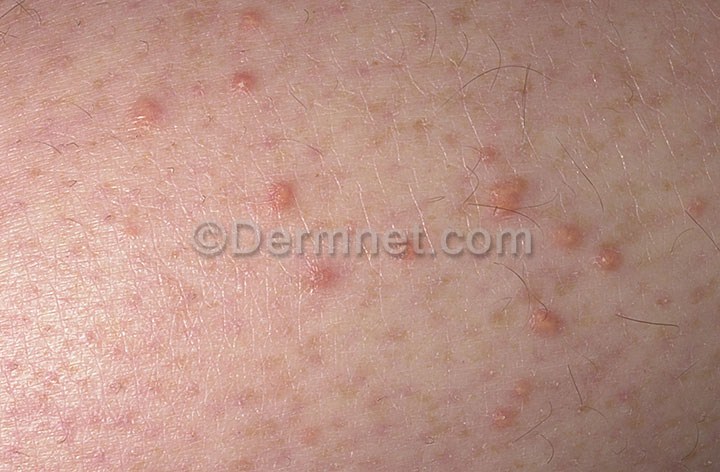
Disease: Systemic Disease